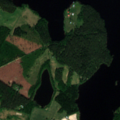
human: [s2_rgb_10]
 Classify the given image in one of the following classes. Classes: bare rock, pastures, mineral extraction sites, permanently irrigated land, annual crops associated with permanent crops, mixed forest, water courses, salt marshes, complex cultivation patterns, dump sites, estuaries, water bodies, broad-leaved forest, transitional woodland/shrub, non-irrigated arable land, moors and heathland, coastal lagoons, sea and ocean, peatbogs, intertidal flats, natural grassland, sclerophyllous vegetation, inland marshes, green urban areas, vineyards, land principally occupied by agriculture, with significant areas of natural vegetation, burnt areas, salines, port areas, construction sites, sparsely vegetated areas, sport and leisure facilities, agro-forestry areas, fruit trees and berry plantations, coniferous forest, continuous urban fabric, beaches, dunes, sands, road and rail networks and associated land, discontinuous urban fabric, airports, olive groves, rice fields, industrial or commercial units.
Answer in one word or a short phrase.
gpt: non-irrigated arable land, land principally occupied by agriculture, with significant areas of natural vegetation, coniferous forest, mixed forest, water bodies